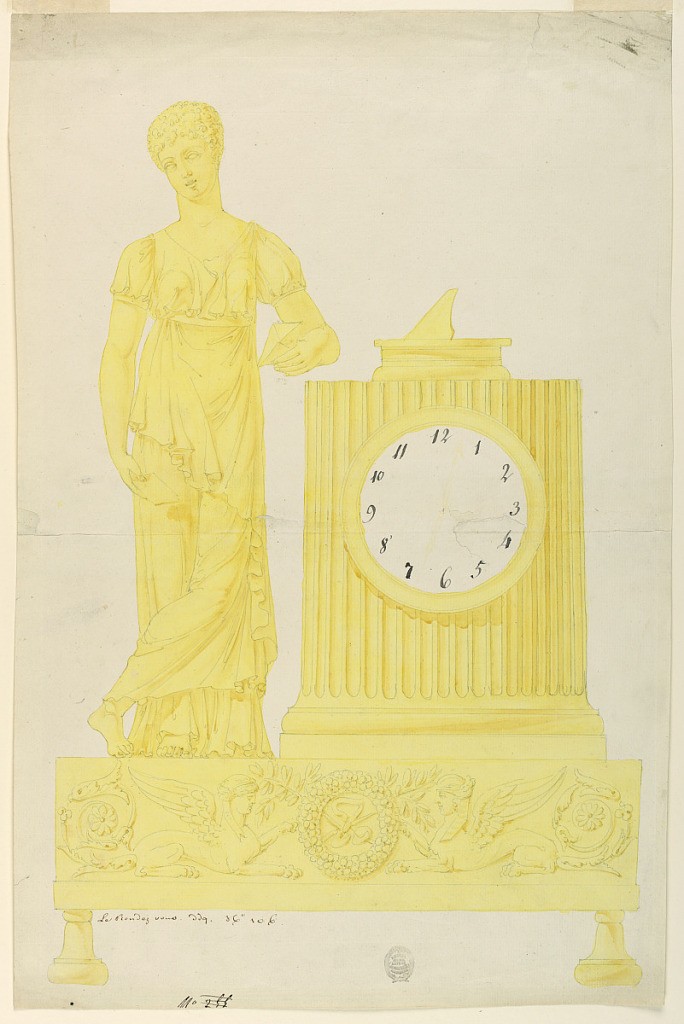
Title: Design for clock
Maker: Lefebvre Manufactory, Tournai
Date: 1800–1825
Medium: Pen and black ink, brush and yellow, red watercolor, on cream laid paper
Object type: Drawing
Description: Base of clock supported by knobbed feet, at front panel are crouching sphinxes ending with rinceaux decoration. Dial set in fluted column, a sun dial on top. At left, a young woman in classical garb, carrying an opened letter.